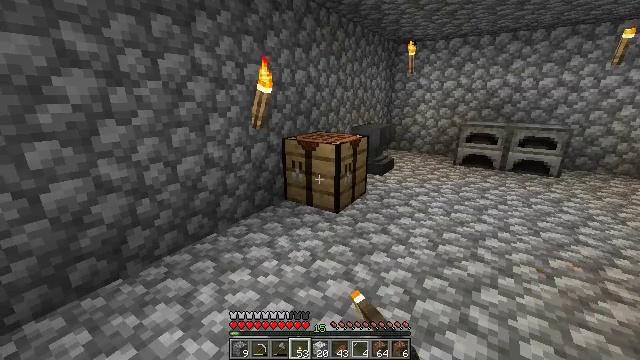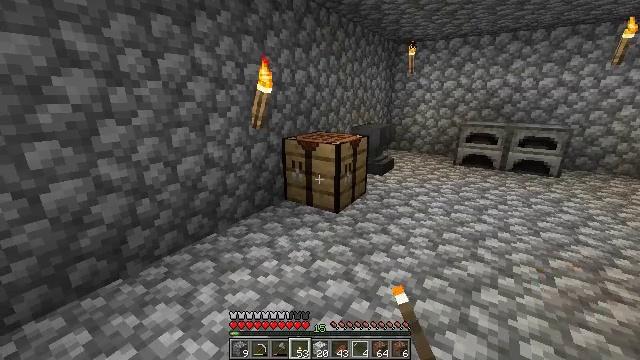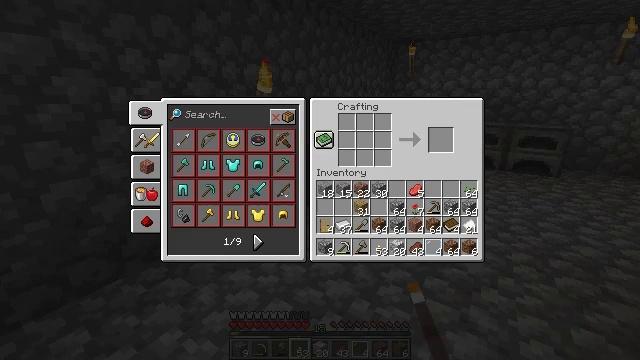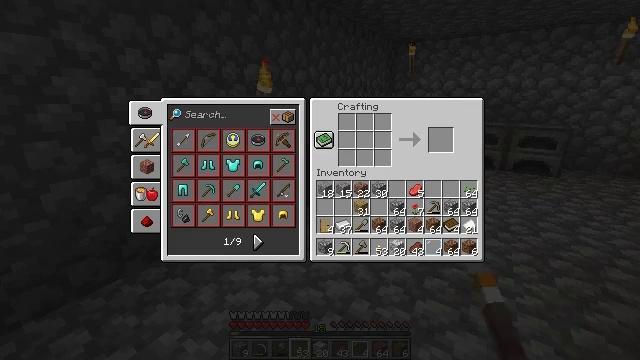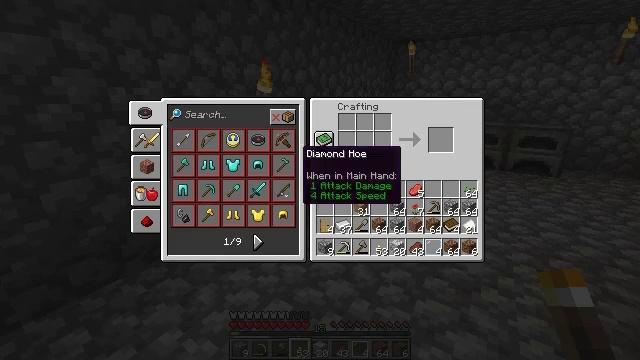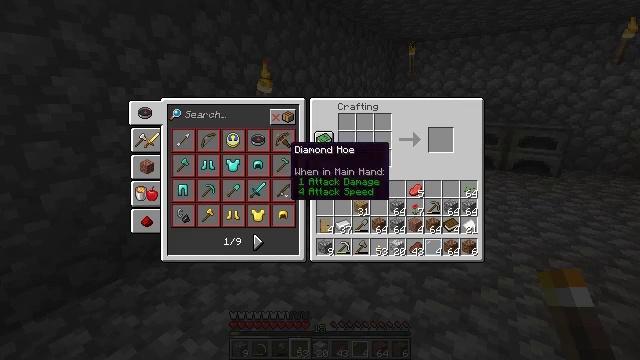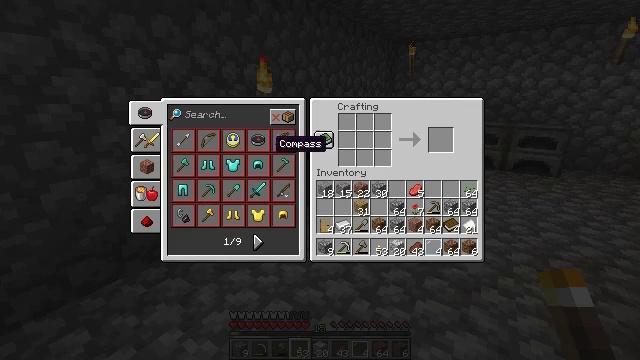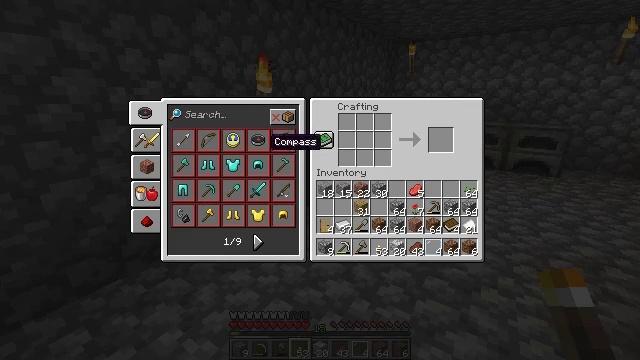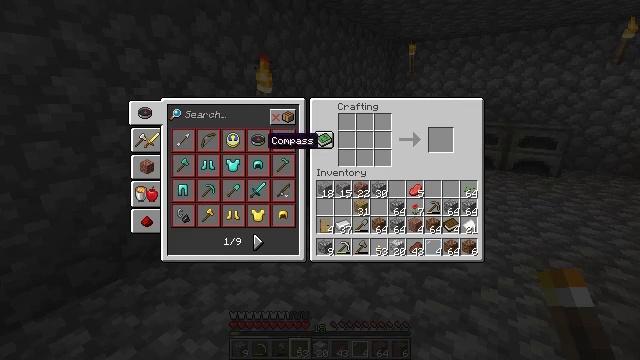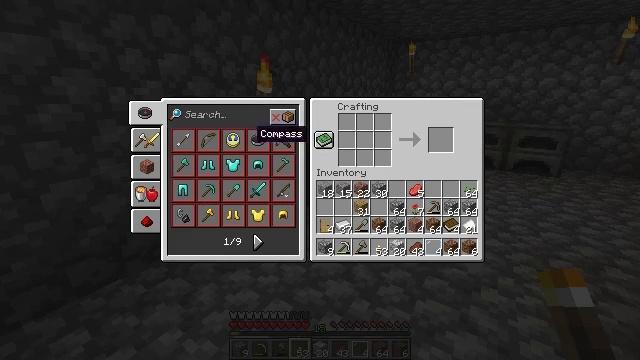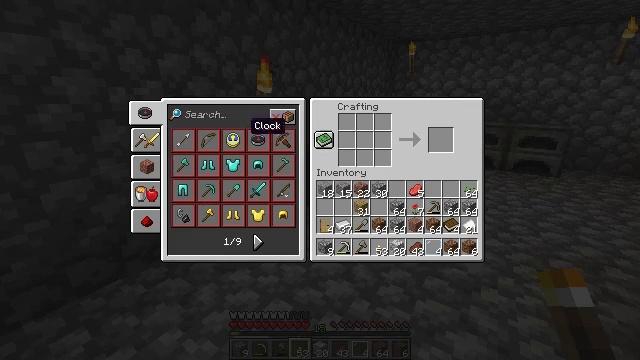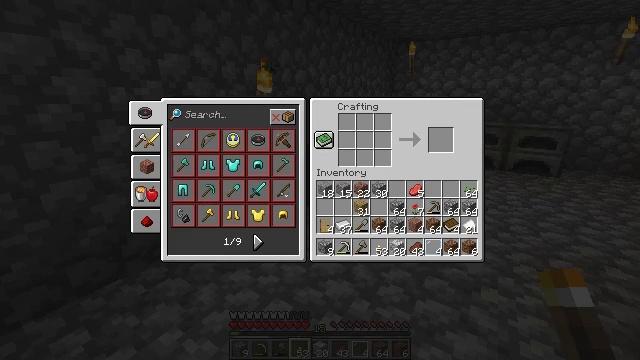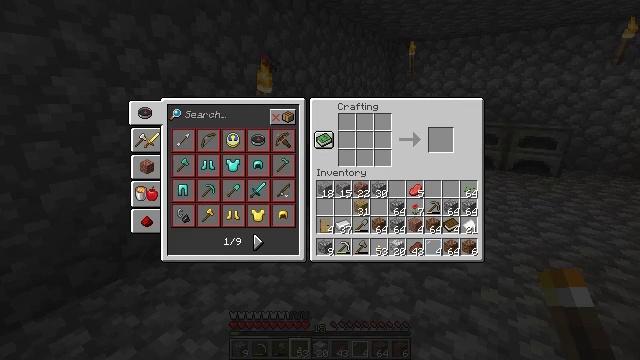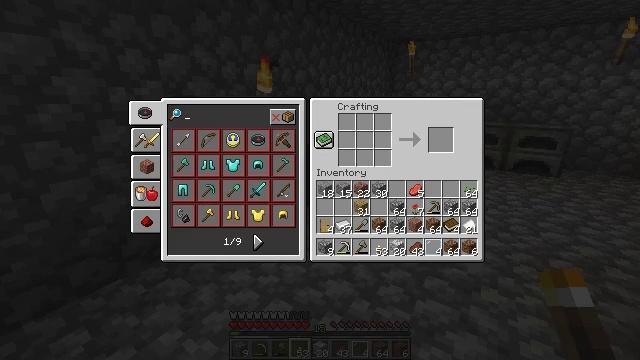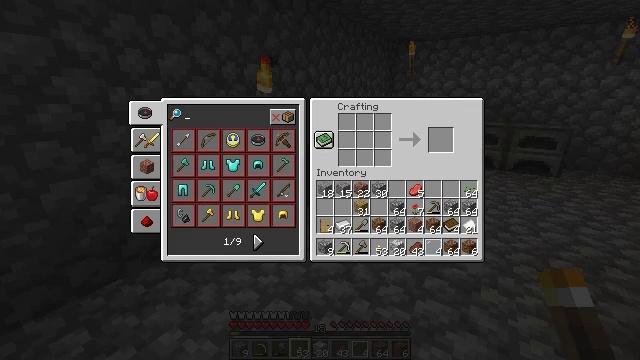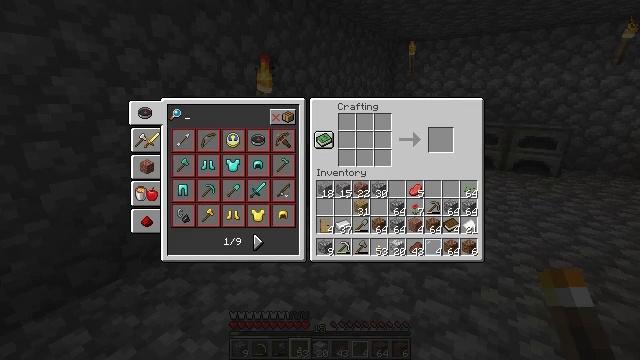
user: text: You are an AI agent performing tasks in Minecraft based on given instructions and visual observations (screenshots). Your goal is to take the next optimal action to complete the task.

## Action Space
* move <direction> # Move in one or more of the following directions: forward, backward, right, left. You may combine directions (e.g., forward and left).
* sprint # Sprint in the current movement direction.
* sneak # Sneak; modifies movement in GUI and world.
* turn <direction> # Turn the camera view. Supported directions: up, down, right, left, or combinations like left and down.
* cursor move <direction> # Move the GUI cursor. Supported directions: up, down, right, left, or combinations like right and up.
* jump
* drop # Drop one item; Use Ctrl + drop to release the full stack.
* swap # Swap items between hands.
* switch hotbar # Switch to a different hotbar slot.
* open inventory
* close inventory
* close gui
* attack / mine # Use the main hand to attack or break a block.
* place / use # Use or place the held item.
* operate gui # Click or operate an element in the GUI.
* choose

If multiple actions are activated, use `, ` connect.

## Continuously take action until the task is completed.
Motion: motion action
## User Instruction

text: Combine books and wooden planks to craft a bookshelf.
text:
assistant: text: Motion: no_op
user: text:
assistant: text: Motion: open gui
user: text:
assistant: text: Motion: no_op
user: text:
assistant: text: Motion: cursor move left and up
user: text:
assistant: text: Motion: cursor move left
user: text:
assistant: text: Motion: cursor move left
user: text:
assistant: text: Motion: no_op
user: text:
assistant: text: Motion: no_op
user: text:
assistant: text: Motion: cursor move left and up
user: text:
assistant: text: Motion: cursor move up
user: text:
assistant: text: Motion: cursor move left and up
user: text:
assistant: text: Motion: no_op
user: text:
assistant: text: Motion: operate gui
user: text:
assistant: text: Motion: operate gui
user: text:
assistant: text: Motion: operate gui
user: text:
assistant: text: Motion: no_op
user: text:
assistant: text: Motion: no_op
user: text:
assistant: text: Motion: no_op
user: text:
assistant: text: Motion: no_op
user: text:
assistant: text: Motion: no_op
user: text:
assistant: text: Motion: no_op
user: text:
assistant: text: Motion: no_op
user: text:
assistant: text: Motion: no_op
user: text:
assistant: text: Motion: no_op
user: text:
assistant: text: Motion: no_op
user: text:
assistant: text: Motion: no_op
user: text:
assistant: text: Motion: no_op
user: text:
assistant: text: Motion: no_op
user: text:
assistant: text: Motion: no_op
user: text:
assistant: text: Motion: no_op